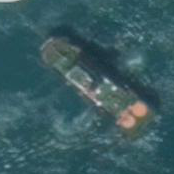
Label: civil